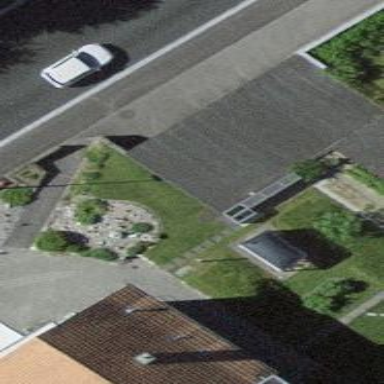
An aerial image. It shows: Garage.